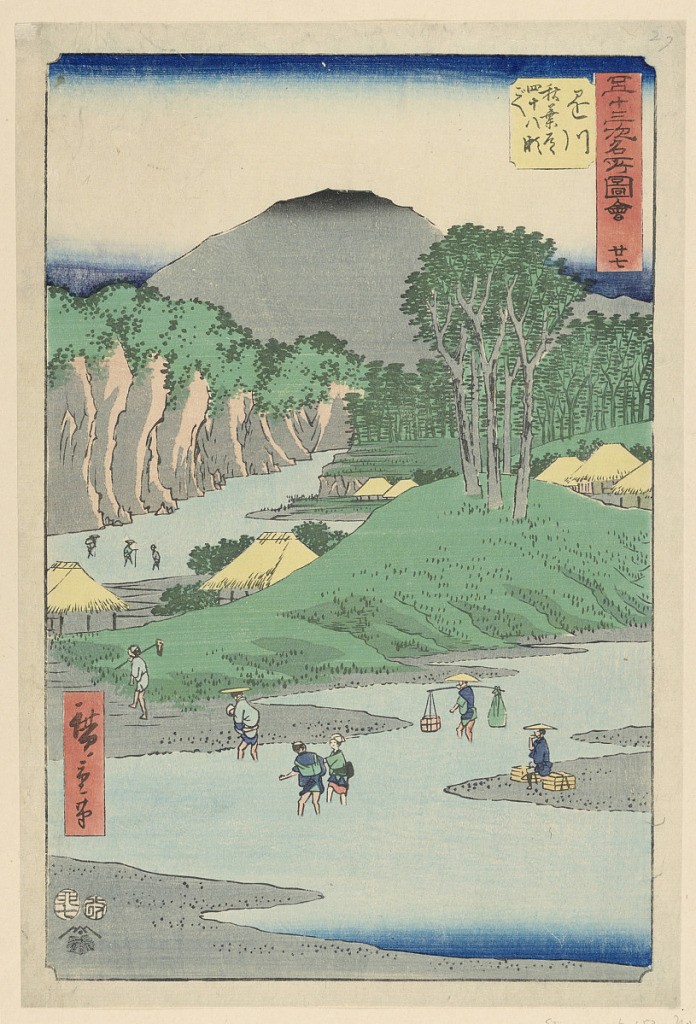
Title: Kakegawa: Foring the Forty-eight Rapids on the Akiba Road (Kanagawa, Akiba michi shijuhachi segoe)
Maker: Ando Hiroshige, Japanese, 1797–1858
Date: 1797-1858
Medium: Woodblock print in colored ink on paper
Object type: Print
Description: The scene depicts travelers crossing the river. There was a fixed fee to be carried across on porter's backs, but it was not uncommon for the porter to stop in the middle of the river and demand more money.